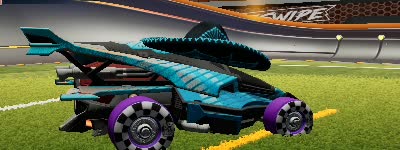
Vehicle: aftershock